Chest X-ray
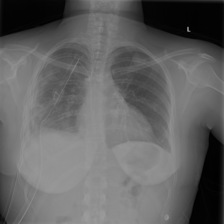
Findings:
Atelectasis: negative
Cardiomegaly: negative
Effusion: negative
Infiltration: positive
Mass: negative
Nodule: negative
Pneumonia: negative
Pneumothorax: positive
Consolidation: negative
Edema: negative
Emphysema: negative
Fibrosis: negative
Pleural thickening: negative
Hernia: negative